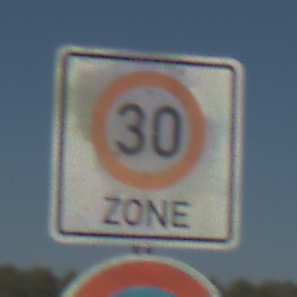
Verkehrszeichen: BeginnZone30
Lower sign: AbsolutesHalteverbot
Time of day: MorningAfternoon
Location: Outdoor (Nature)
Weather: Clear
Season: Autumn
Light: Natural